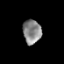
Tissue: prostate
Cell type: T cells
Senescence score: 0.313
Nuclear area (px): 433
Mean DAPI intensity: 135.242